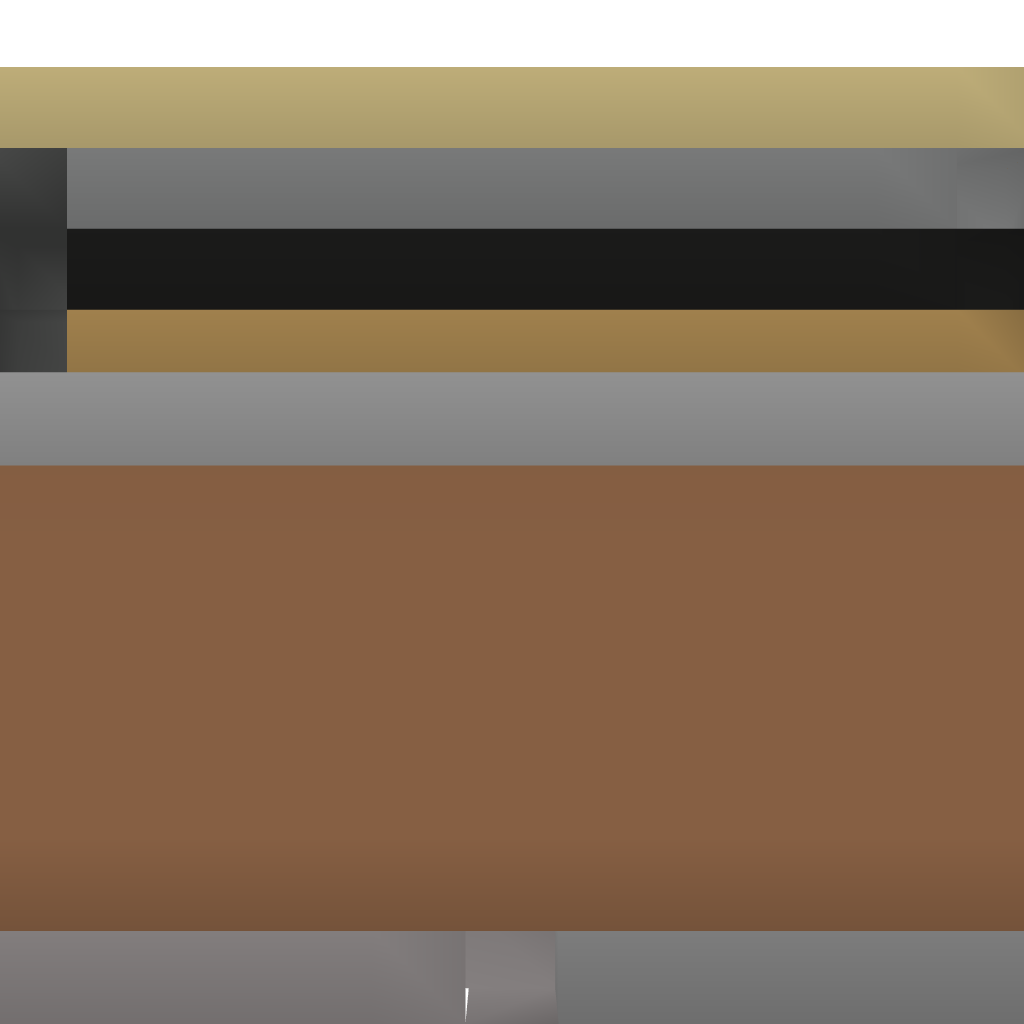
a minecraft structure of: Small house